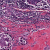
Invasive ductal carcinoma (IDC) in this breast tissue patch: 0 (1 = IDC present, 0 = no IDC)